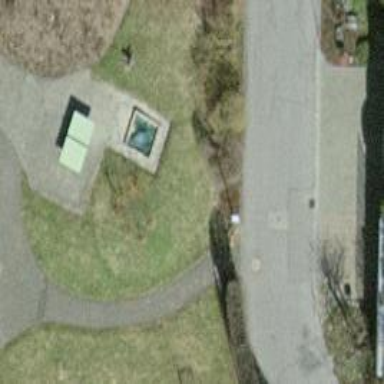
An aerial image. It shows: Bollard.